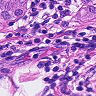
Metastatic tissue present: yes